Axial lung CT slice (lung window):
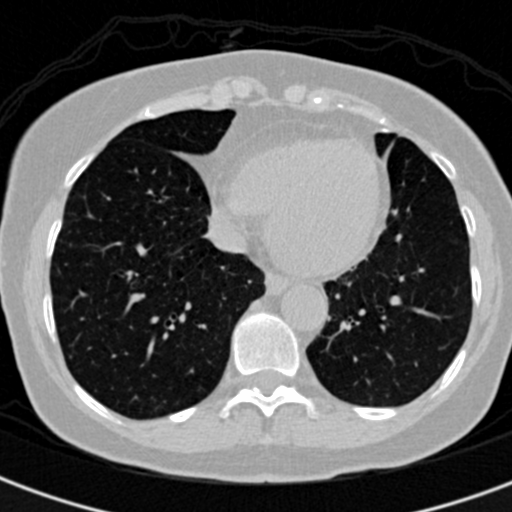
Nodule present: no